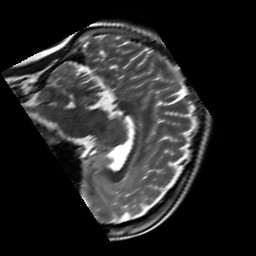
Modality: T2w
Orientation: sagittal
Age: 32
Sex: female
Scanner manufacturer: siemens
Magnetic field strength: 3 T
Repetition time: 7 s
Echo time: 0.09 s